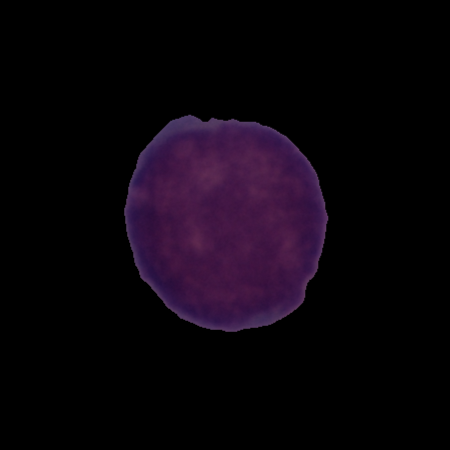
Label: healthy